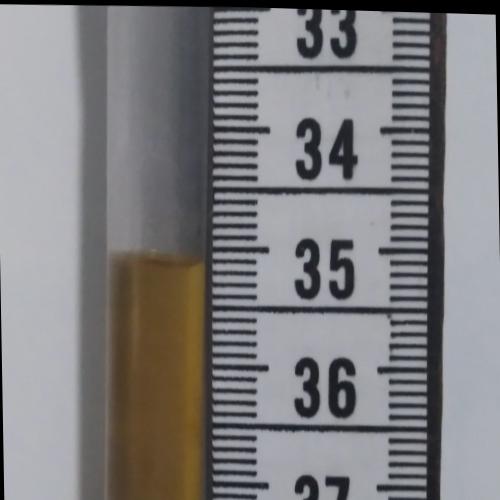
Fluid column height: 35.1 cm